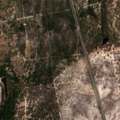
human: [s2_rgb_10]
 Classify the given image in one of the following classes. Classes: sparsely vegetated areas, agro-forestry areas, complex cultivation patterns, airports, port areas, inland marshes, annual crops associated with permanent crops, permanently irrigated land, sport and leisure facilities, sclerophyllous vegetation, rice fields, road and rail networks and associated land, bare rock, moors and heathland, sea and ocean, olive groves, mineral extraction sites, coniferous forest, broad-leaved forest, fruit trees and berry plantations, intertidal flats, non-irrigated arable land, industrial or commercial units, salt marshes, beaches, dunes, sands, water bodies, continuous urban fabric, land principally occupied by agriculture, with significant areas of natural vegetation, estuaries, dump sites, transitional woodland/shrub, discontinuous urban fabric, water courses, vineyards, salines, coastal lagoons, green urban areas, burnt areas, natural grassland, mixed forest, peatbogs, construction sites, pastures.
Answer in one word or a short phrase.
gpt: continuous urban fabric